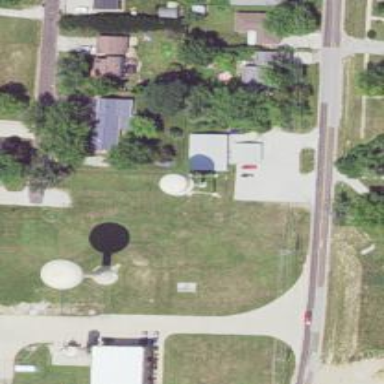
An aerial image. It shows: Water tower that is man-made.